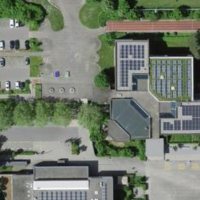
EUNIS habitat code: 54
Species observed at this site:
Milvus milvus
Lotus corniculatus